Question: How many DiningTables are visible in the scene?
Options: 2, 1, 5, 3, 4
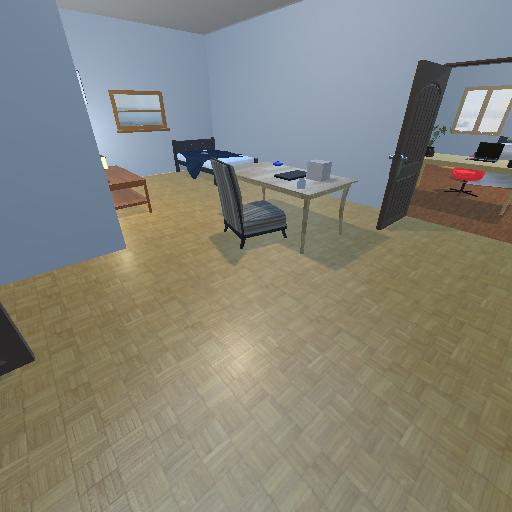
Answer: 2